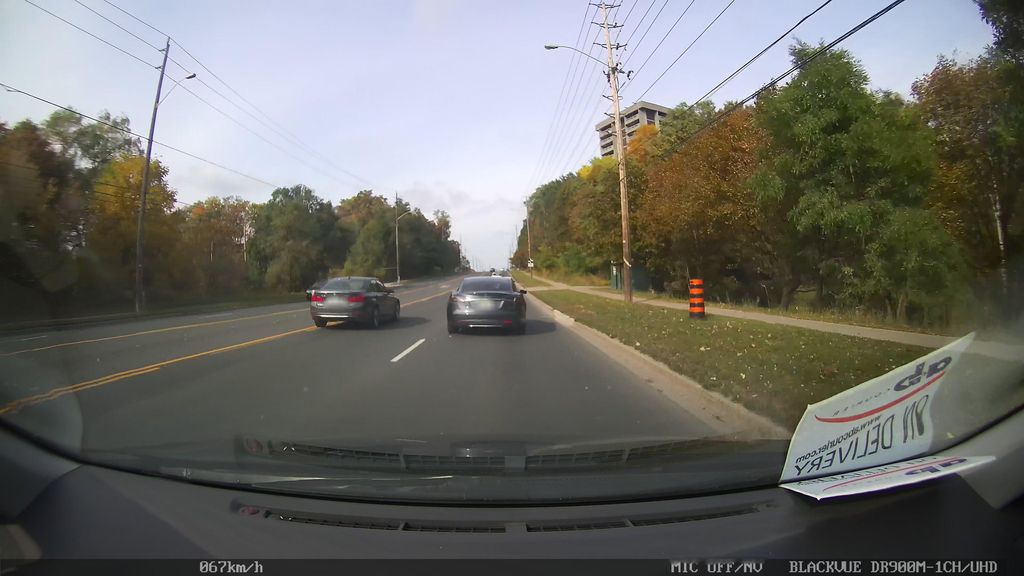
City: toronto